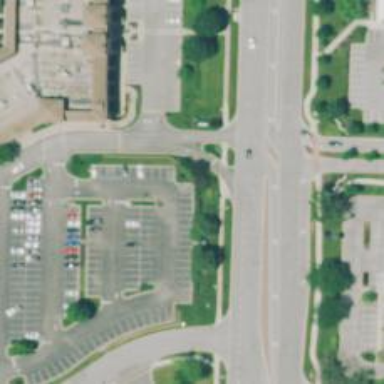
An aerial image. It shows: Solid stop line on the road.